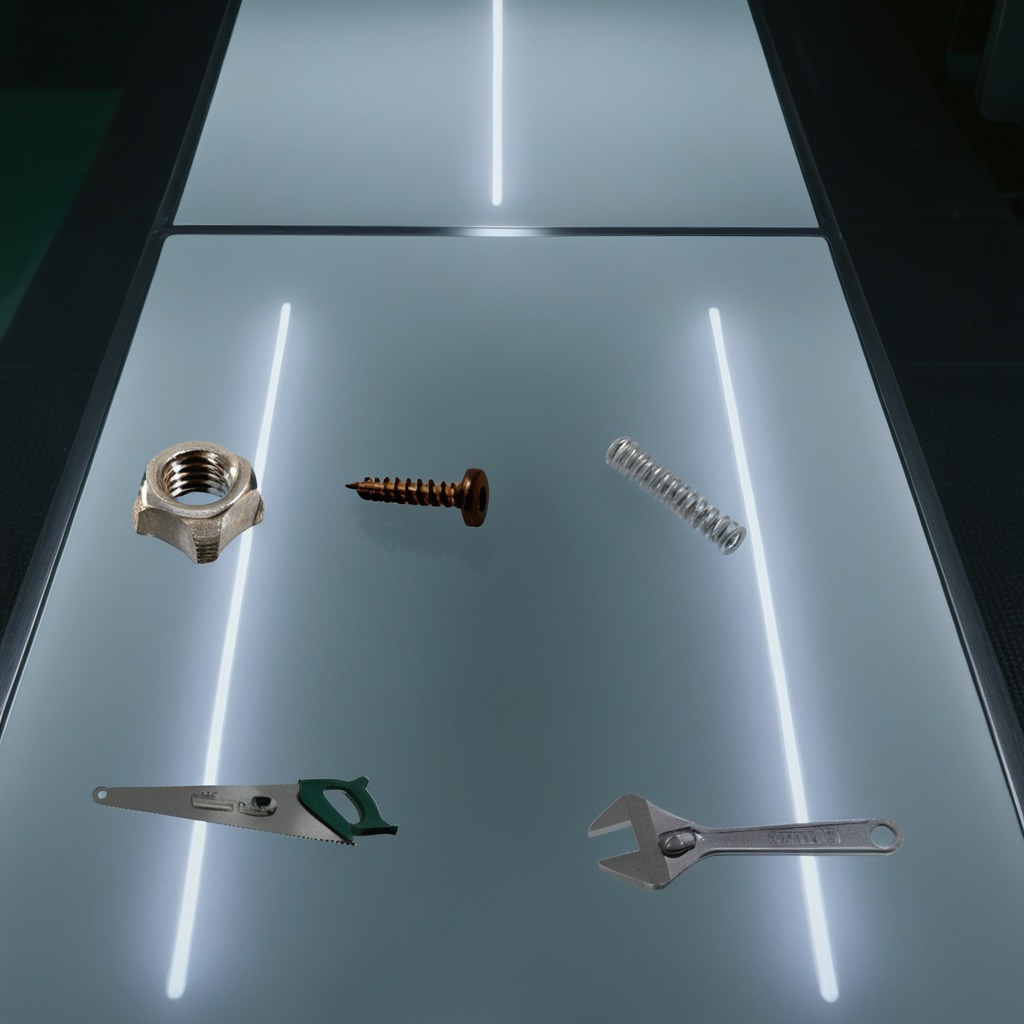
A metal machine screw is lying on the clean empty table.